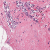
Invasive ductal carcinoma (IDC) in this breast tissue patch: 0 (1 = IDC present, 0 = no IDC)